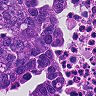
Metastatic tissue present: yes